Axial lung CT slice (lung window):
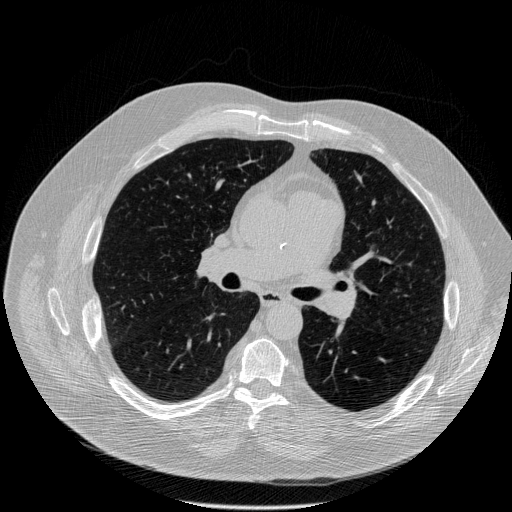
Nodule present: no